Interaction volume radius: 10 \u00c5
Interaction volume height: 10 \u00c5
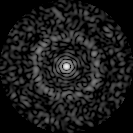
Disorder parameter: 0.8201